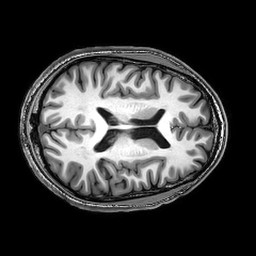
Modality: T1w
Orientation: axial
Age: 23
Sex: male
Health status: healthy
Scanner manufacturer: philips
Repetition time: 0.008302 s
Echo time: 0.00381 s